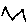
Label: zigzag